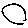
Label: circle